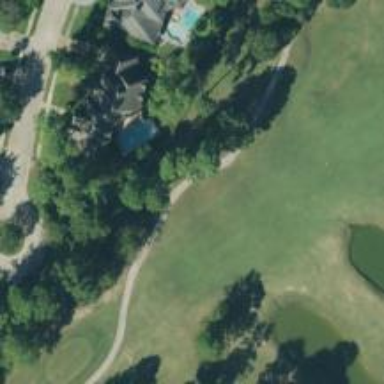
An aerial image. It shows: Path for both road and golf.